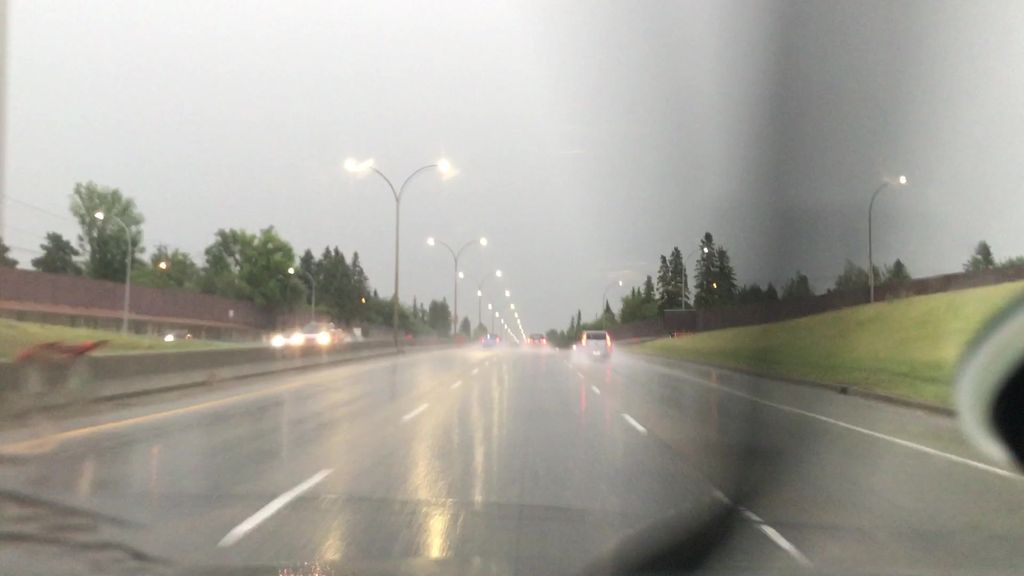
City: edmonton